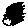
Label: zigzag